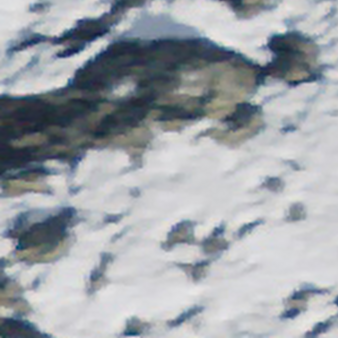
Label: other